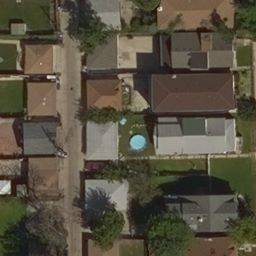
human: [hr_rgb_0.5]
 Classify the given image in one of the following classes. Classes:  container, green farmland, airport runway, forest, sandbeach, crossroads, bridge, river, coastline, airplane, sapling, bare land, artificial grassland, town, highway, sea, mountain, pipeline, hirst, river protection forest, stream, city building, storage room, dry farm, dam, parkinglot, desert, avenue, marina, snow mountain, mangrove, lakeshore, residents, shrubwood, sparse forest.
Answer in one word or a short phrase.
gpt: residents